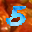
Label: 5